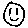
Label: smiley face